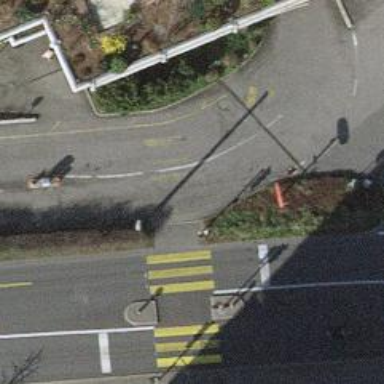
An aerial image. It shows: Marked crossing on the road.